Question: I have just started learning Magento 1.7. and trying to install Ultimate_ModuleCreator extension. But it's throws an error when I tried to install.
I tried to find solution on net but couldn't.
CONNECT ERROR: Failed to create directory D:/wamp/www/magento_project\downloader.cache\community\Ultimate_ModuleCreator-1.2.0\app/code/community/Ultimate/ModuleCreator/etc/modulecreator/app/code/codepool/Namespace/Module/controllers/Adminhtml/Module/Entity/Catalog/ProductController/IsTree
Help much appreciated
Thank you in advance

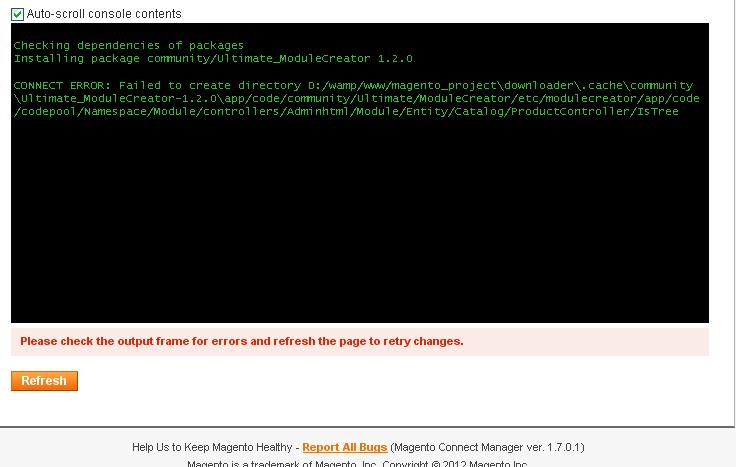
Answer: It seems there's an issue with ths particular module on (windows anyway).
I can extract the module find on a Unix based system, but the path of some of the files is too long for windows to handle (windows can only handle 256 characters, depening on the version though).
It generates errors extracting certain files from the archive, which looks to the be issue connect is having too when trying to install the module.
I can replicate the issue on windows, but it works fine with *Nix.